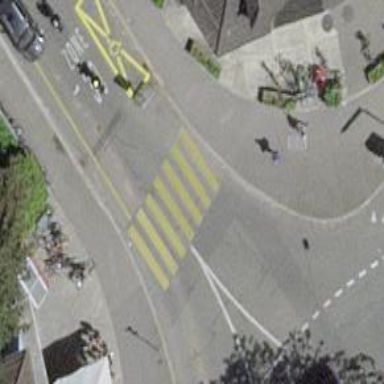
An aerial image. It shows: Zebra crossing on the road.